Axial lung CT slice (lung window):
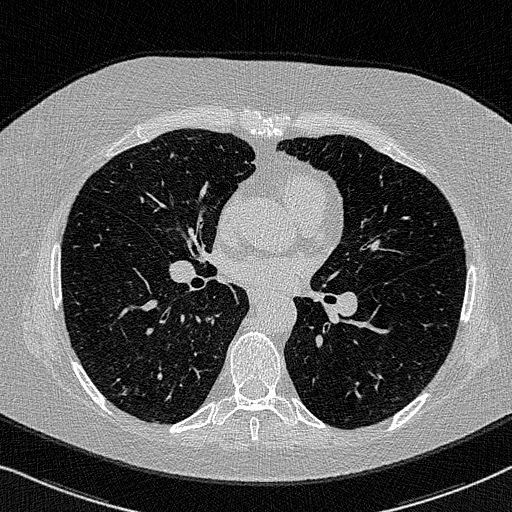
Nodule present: no